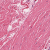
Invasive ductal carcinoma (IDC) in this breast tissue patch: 0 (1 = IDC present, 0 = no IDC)